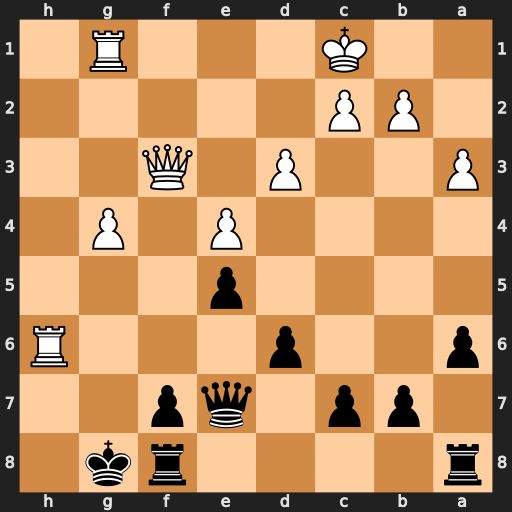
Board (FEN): r4rk1/1pp1qp2/p2p3R/4p3/4P1P1/P2P1Q2/1PP5/2K3R1
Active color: b
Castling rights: -
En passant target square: -
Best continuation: Qg5+ Kb1 Qxh6